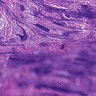
Metastatic tissue present: yes